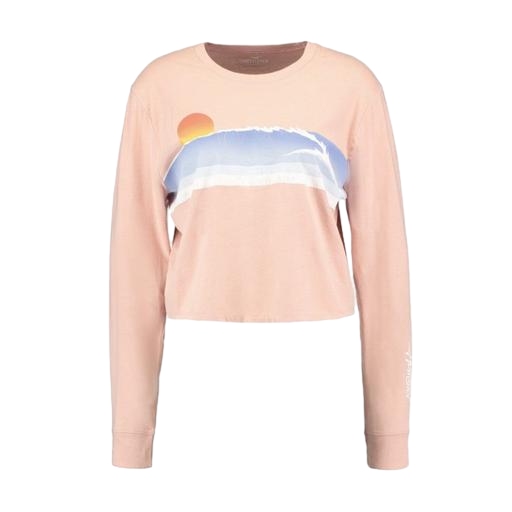
pink long-sleeve t-shirt, longsleeve t-shirt, pink long sleeve tee, white background